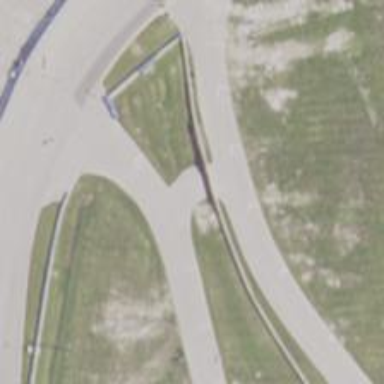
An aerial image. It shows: Motor sport raceway with asphalt surface.